Field crop: maize
Growth stage: 2
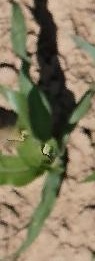
Species: maize